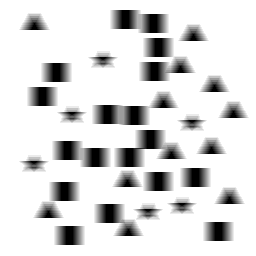
Squares: 18
Triangles: 12
Stars: 6
Total shapes: 36